Question: I have next situation, look at the picture, please.
How can I change this padding value? I need reduce it.
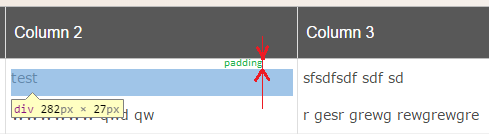
Answer: The <URL> lists a 'Table-Cell' CSS rule that has a 'padding' property, that
> Defines the padding (i.e. the inner distance between border and content) for a table cell.
Without having tried, you should be able to specify a custom padding with
'''
Table-Cell {
padding: 2px;
}
'''
See also the <URL> chapter of the developer's guide for more.